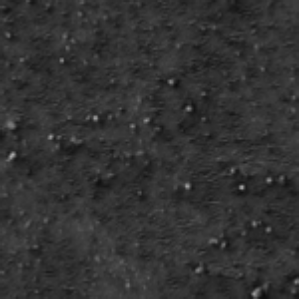
Label: frost